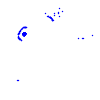
Particle: kaon